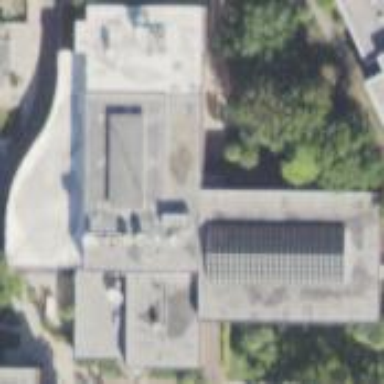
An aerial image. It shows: Grey-roofed university building.